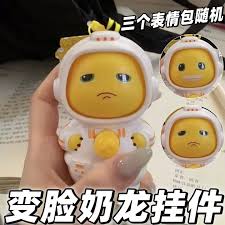
Label: nailong